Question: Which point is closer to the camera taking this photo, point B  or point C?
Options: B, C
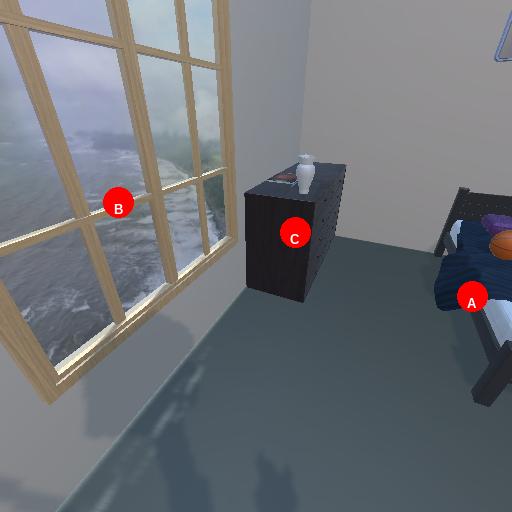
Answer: B